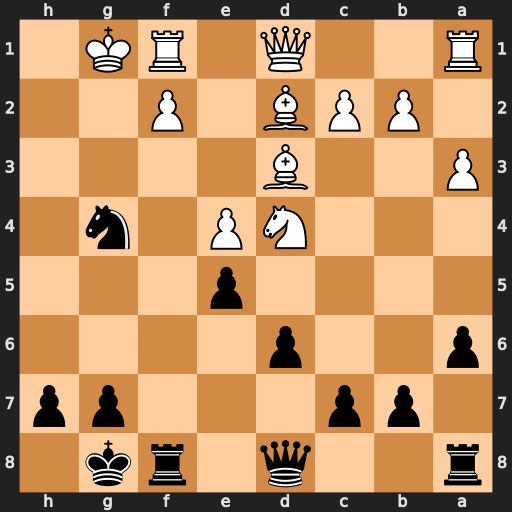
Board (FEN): r2q1rk1/1pp3pp/p2p4/4p3/3NP1n1/P2B4/1PPB1P2/R2Q1RK1
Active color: b
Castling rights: -
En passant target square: -
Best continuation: Qh4 Qxg4 Qxg4+